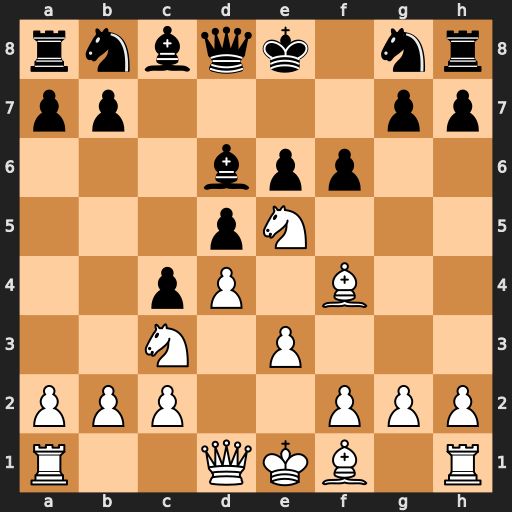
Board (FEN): rnbqk1nr/pp4pp/3bpp2/3pN3/2pP1B2/2N1P3/PPP2PPP/R2QKB1R
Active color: w
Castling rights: KQkq
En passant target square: -
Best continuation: Qh5+ g6 Nxg6 hxg6 Qxh8